Question: I want to create an animation that will appear to animate just like Apple's CurveEaseInOut, so that my application looks consistent. The problem is that this particular animation cannot use the UIView animate method. I must manipulate the position manually at every frame. For example, I get a time T and I need to output the center C for the point at that time. Rather than using a linear relationship (e.g. C = T), I want it to ease in and out just like Apple does.
Which curve equation is Apple using for that animation option?
I assume the curve looks similar to this: (which was taken from <URL>

If that is the case, it looks like I should be able to just tweak the <URL> equation with the correct constants and get the same result. The question is which constants does Apple use?
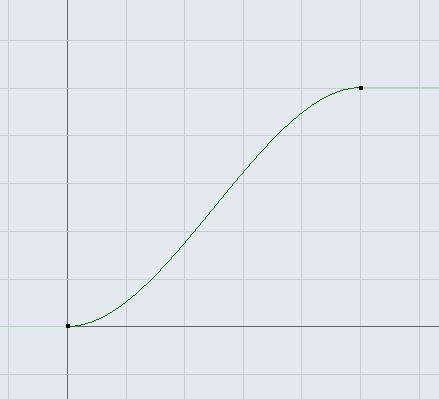
Answer: As Carbonic Acid (H2CO3) pointed out, the question is what control points Apple use.
Assuming that it's the same as the default timing function in Core Animation you could get the control points from the documentation:
> 'kCAMediaTimingFunctionDefault' Specifies the timing function used as the default by most animations. It approximates a Bezier timing function using the control points [(0.0,0.0), (0.25,0.1), (0.25,0.1), (1.0,1.0)]. By using this constant you ensure that your animations will use the current default timing.
---
## Edit
Since you mention a custom animation I would very much recommend that you watch the <URL>